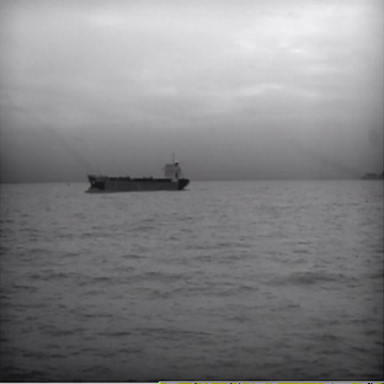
There is a liner in the infrared image.